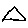
Label: triangle